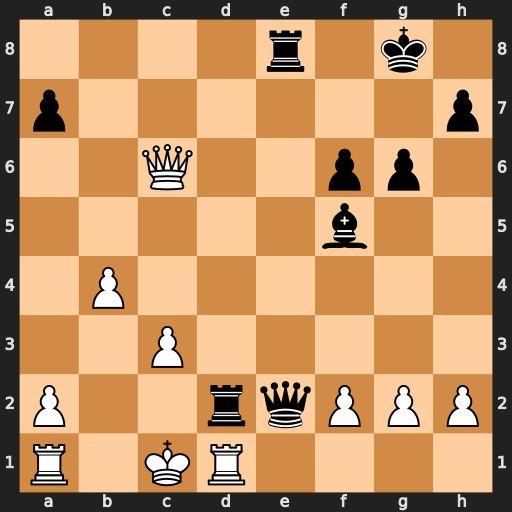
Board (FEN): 4r1k1/p6p/2Q2pp1/5b2/1P6/2P5/P2rqPPP/R1KR4
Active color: w
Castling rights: -
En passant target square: -
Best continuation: Rxd2 Qe1+ Rd1